Question: I want to draw a line with x and y axis like this .
I searched Google and have found <URL> based 'd3'. It can draw spline chart, but i can not find the kind of chat.
Can 'd3' or 'c3' or any others framework draw line like this? What function should I use?
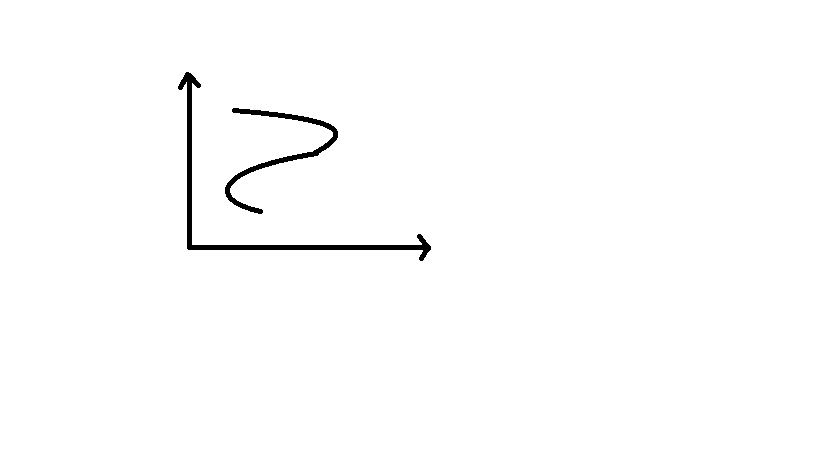
Answer: This is a simple Line chart, Given that you provide the correct data points. You can easily draw that. We cannot help you since you have not shared your work.
Check this <URL> for more info.